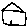
Label: house